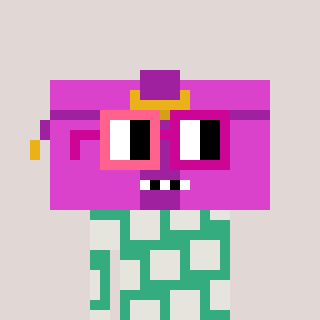
a pixel art character with square pink and red glasses, a clutch-shaped head and a teal-colored body on a warm background